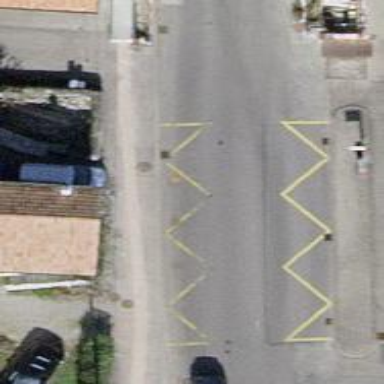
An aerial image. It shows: Public transport stop position.